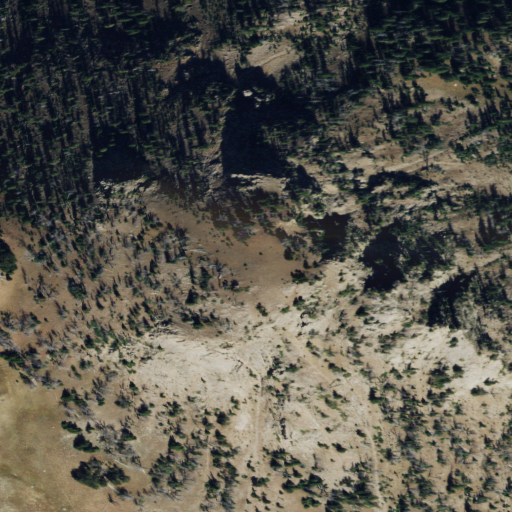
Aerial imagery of mountain in Montana named Cone Peak containing shrub, evergreen forest, and grassland